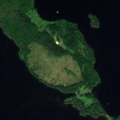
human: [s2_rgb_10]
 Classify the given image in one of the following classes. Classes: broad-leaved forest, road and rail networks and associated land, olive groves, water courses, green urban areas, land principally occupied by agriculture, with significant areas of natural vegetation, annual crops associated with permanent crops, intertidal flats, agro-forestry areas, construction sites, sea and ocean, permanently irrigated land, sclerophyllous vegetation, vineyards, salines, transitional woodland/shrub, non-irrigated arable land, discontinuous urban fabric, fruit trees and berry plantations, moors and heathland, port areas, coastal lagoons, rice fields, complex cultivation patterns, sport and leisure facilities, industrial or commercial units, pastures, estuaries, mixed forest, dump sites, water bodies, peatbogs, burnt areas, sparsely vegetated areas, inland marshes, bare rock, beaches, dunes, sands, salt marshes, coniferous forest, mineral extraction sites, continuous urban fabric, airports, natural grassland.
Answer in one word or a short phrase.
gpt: mixed forest, water bodies